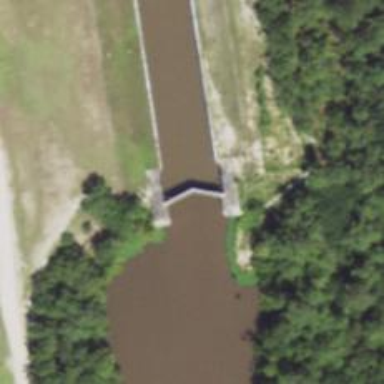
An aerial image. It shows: Lock gate on waterway.